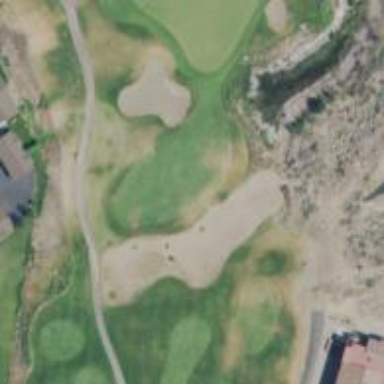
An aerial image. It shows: Rough grassy area used for golf.